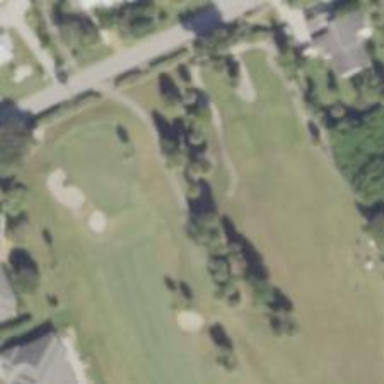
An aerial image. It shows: Pathway for golfing.